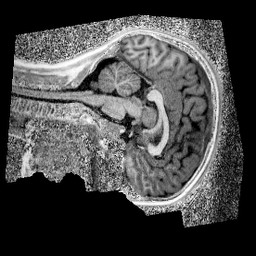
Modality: UNIT1_denoised
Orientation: sagittal
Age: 10
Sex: male
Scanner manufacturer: siemens
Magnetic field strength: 3 T
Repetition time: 4 s
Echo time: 0.00299 s